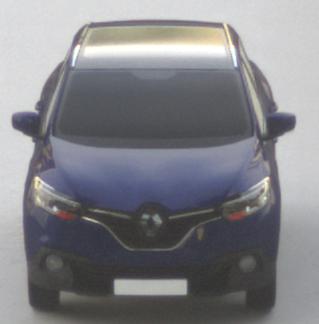
Make: Renault
Model: Kadjar ENERGY TCe 130
Detailed model: Kadjar
Model produced from: 2015/05
Model produced until: 2018/08
Doors: 5
Color: blue
Road condition: dry road
Daytime: sunrise or sunset
Contrast: medium contrast